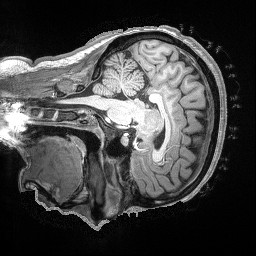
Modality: T1w
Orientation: sagittal
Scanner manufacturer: siemens
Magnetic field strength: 3 T
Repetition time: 2.53 s
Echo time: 0.00169 s